Question: In UITextField we Enter Numeric only and limit up to 3 numeric for this i used below code
'''
- (BOOL)textField:(UITextField *)textField shouldChangeCharactersInRange:(NSRange)range replacementString:(NSString *)string {
NSUInteger newLength = [textField.text length] + [string length] - range.length;
NSCharacterSet *cs = [[NSCharacterSet characterSetWithCharactersInString:NUMBERS_ONLY] invertedSet];
NSString *filtered = [[string componentsSeparatedByCharactersInSet:cs] componentsJoinedByString:@""];
while (newLength < CHARACTER_LIMIT) {
return [string isEqualToString:filtered];
}
/* Limits the no of characters to be enter in text field */
return (newLength > CHARACTER_LIMIT ) ? NO : YES;
}
'''
When i press long press on textfield (like below image )and enter string between two numbers it's allowing all special characters and charterers also.

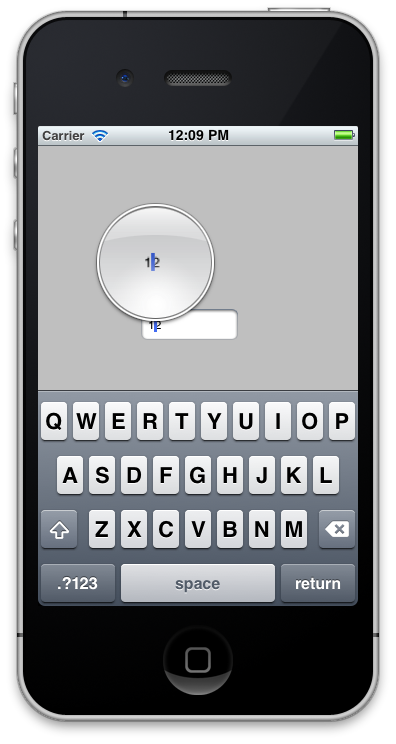
Answer: Not that I don't like <URL> here also. I'll try to explain your error.
This answer is based on the assumption that your constants are defined something like this:
'''
#define NUMBERS_ONLY @"<PHONE>"
#define CHARACTER_LIMIT 3
'''
The reason your logic is failing is that you never handle the event when 'newLength' will be equal to the 'CHARACTER_LIMIT'.
To illustrate suppose your textfield is empty and you request to paste the string '@"ABC"' to the textfield, your delegate method is called. You create the string 'filtered' which correctly evaluates to an empty string, and you can't wait to execute the line 'return [string isEqualToString:filtered];' but you never actually evaluate that line because you don't meet the entry requirements for the while loop, because 'newLength' is 3. so the simple 'return (newLength > CHARACTER_LIMIT ) ? NO : YES;' decides the return value.
If your 'CHARACTER_LIMIT' is actually 4 for some reason, just imagine '@"ABCD"' as the string the logic still applies.
Here is a simple example of your function corrected to work. Again I'm assuming that 'CHARACTER_LIMIT' is equal to 3.
'''
- (BOOL)textField:(UITextField *)textField shouldChangeCharactersInRange:(NSRange)range replacementString:(NSString *)string {
NSUInteger newLength = [textField.text length] + [string length] - range.length;
NSCharacterSet *cs = [[NSCharacterSet characterSetWithCharactersInString:NUMBERS_ONLY] invertedSet];
NSString *filtered = [[string componentsSeparatedByCharactersInSet:cs] componentsJoinedByString:@""];
return (([string isEqualToString:filtered])&&(newLength <= CHARACTER_LIMIT));
}
'''